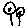
Label: flower